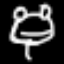
Label: frog